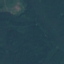
Land use / land cover: Forest